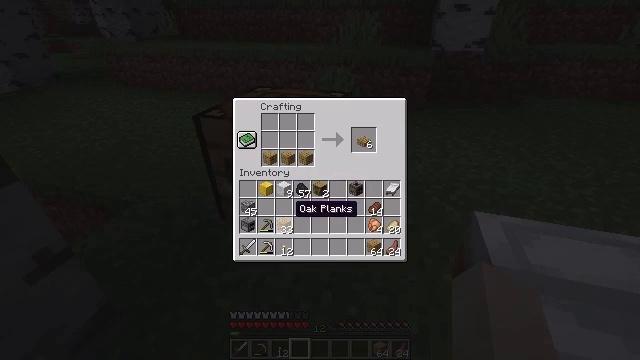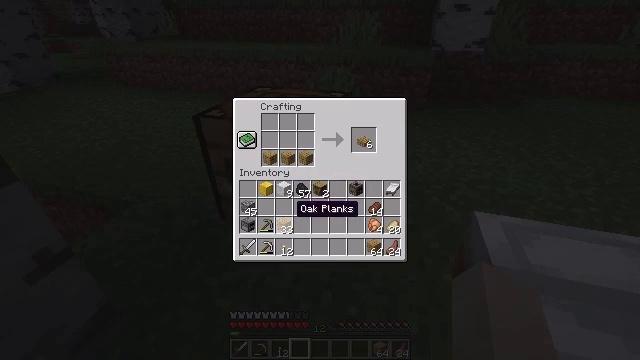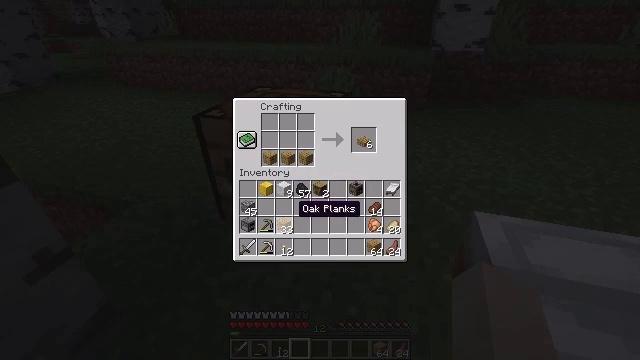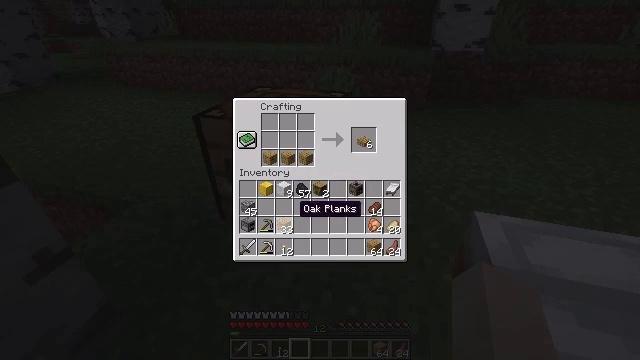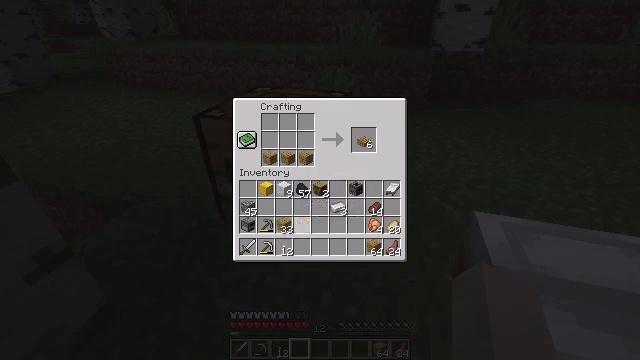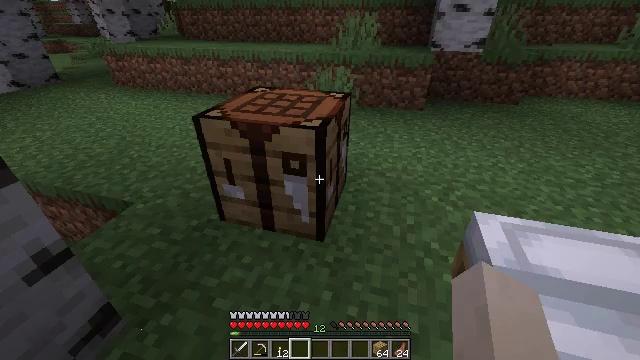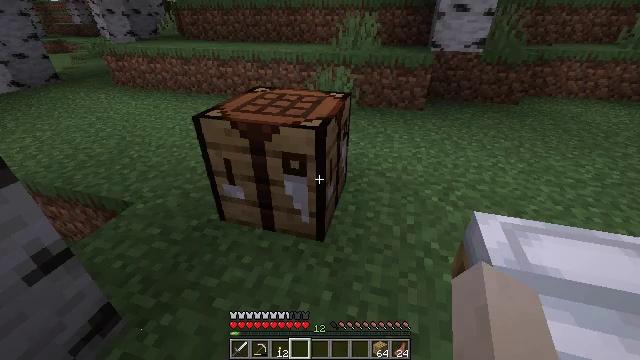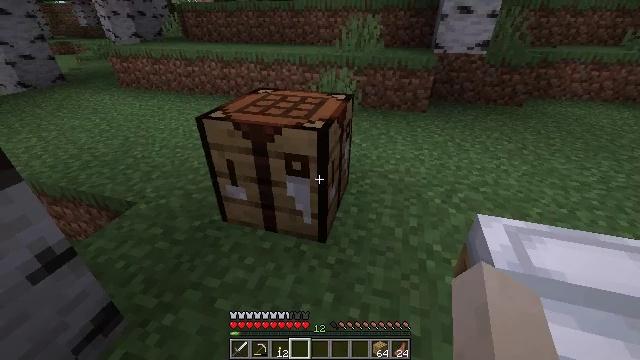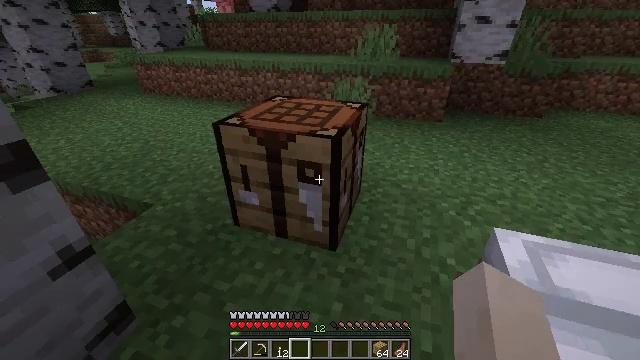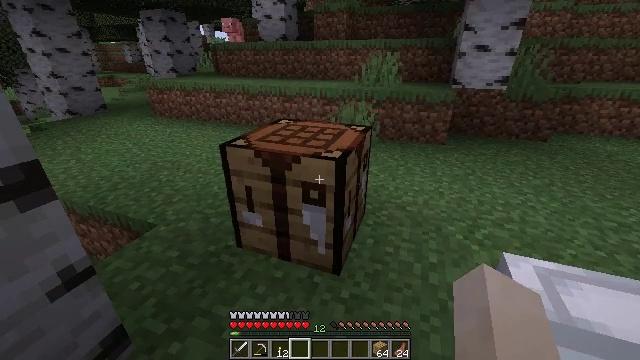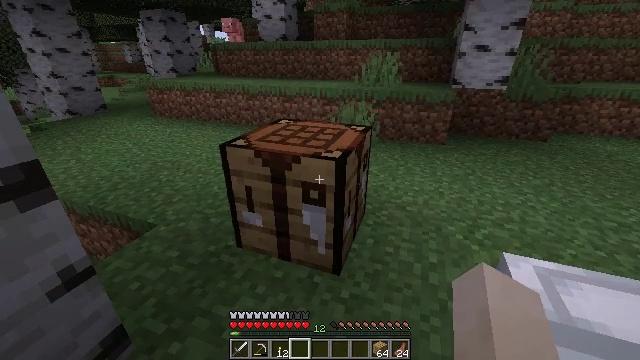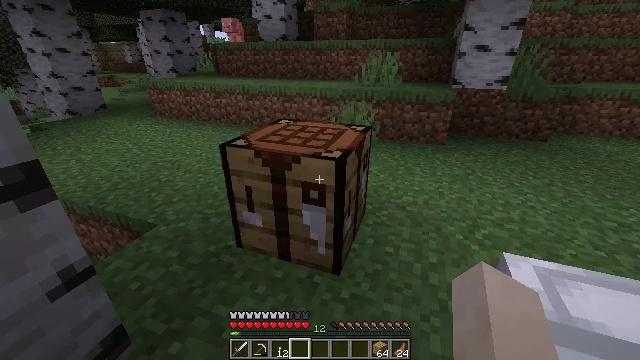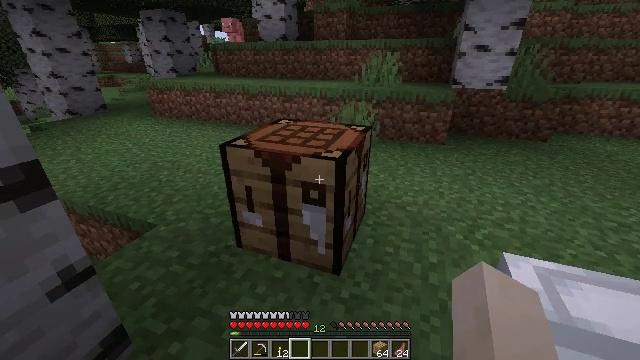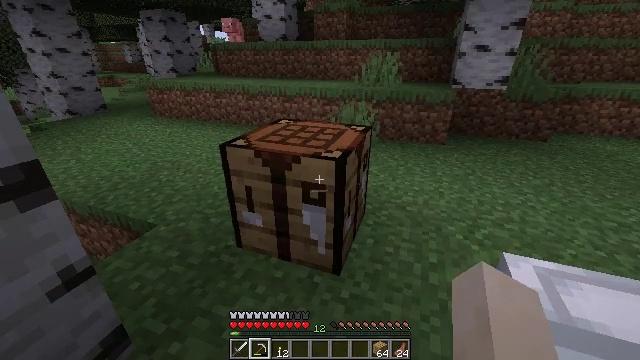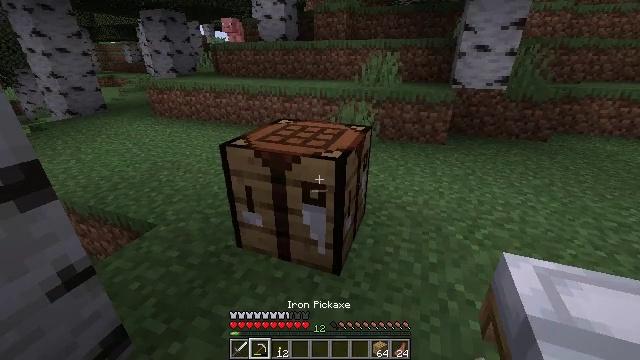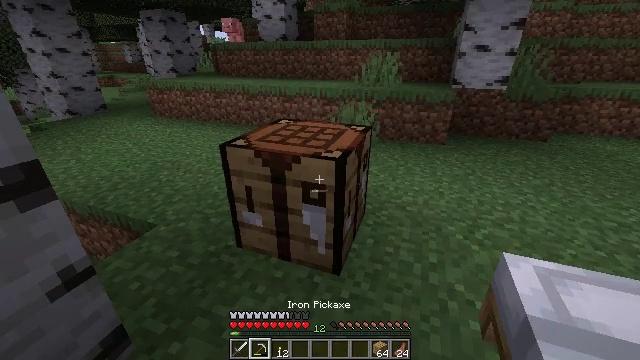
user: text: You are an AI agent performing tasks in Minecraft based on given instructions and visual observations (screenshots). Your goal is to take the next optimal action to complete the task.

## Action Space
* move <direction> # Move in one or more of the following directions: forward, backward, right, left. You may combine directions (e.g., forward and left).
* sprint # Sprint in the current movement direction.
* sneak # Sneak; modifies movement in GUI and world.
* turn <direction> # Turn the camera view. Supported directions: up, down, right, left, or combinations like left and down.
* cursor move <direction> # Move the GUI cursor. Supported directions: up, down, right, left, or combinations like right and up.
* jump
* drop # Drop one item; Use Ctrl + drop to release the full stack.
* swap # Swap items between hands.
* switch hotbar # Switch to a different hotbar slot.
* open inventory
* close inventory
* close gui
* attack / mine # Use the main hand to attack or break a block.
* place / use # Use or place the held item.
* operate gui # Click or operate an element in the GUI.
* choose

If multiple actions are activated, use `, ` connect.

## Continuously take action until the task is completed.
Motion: motion action
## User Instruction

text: Attack the crafting table to break it.
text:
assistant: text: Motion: no_op
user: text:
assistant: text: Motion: no_op
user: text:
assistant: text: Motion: no_op
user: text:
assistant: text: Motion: no_op
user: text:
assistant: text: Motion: no_op
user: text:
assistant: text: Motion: close gui
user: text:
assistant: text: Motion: no_op
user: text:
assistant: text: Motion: turn left and up
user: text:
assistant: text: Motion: turn left and up
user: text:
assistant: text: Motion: no_op
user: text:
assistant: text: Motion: no_op
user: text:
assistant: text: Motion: no_op
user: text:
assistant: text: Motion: switch to hotbar 2
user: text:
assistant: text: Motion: switch to hotbar 2
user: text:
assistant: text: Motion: switch to hotbar 2
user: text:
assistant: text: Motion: no_op
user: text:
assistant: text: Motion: turn left
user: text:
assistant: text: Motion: turn left and up
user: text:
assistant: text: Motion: attack / mine
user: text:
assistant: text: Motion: attack / mine
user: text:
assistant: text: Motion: attack / mine
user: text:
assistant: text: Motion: turn up, attack / mine
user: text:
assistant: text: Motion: turn up, attack / mine
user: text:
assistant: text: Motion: attack / mine
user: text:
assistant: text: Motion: attack / mine
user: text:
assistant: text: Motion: attack / mine
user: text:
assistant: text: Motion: attack / mine
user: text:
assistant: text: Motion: attack / mine
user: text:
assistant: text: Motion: attack / mine
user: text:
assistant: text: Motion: attack / mine